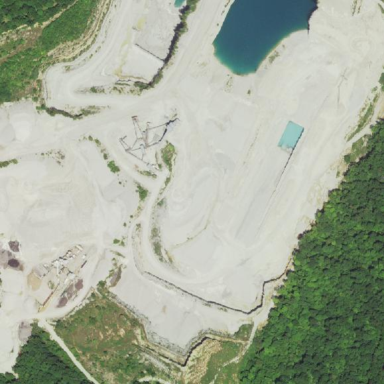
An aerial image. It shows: Quarry that is man-made.